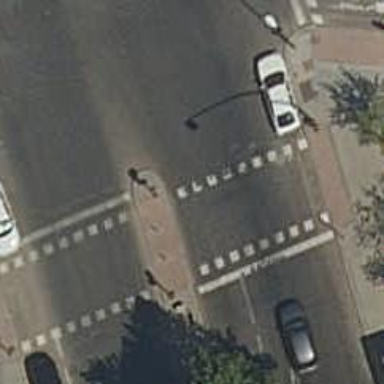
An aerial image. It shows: Zebra crossing with traffic signals.